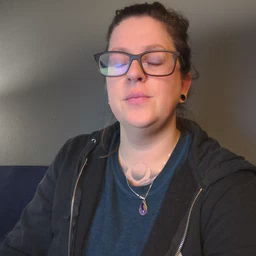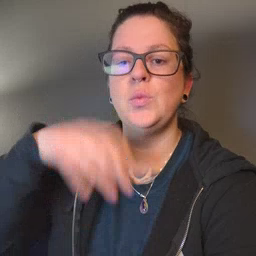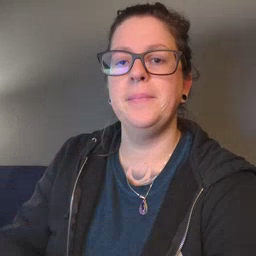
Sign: drop